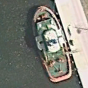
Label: Towing_vessel